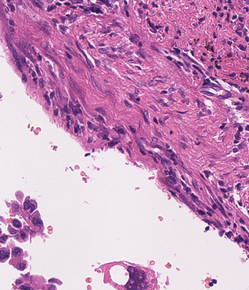
Tumor epithelial tissue: yes
Tumor-associated stroma tissue: yes
Normal tissue: no